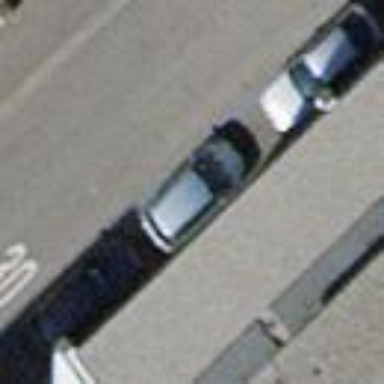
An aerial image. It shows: Parking lane designated for parking.